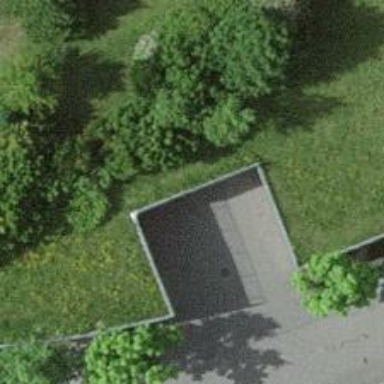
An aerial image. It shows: Parking entrance.